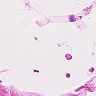
Metastatic tissue present: no